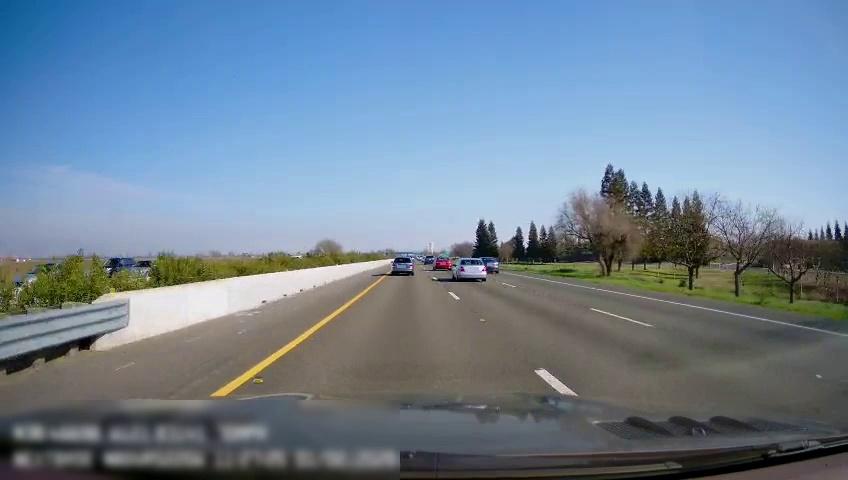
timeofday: Day
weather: Sunny
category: Drivable Space
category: Vehicles | Van
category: Vehicles | SUV
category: Vehicles | Car
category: Vehicles | SUV
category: Vehicles | Car
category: Vehicles | Car
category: Vehicles | SUV
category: Vehicles | Car
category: Lanes | Current Lane
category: Lanes | Current Lane
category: Lanes | Alternate Lane
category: Lanes | Alternate Lane